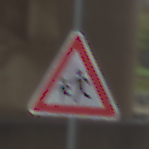
Verkehrszeichen: KinderRechts
Umgebung: Roofed, Beach
Tageszeit: Midday
Wetter: Overcast
Licht: Natural
Jahreszeit: NotSpecified
Kontrast: LowContrast